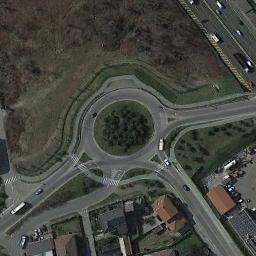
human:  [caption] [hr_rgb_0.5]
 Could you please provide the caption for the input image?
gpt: The roundabout with three exits and entrances is between the residential area and the lawn .

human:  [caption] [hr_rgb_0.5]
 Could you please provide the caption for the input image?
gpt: Several buildings of different shapes are beside the roundabout .

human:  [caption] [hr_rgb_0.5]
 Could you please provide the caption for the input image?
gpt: There are several vehicles driving on the road at the roundabout, There are some buildings and some trees and some lawns around the roundabout, And many cars are parked in the open space beside the roundabout .

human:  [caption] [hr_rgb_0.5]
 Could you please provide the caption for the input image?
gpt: The roundabout is on the bare land next to buildings and trees .

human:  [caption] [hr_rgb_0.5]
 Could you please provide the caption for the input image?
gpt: There are some buildings and green lawns beside the roundabout .